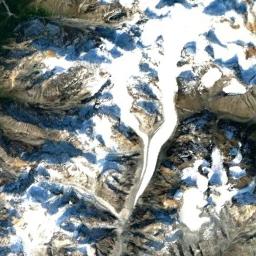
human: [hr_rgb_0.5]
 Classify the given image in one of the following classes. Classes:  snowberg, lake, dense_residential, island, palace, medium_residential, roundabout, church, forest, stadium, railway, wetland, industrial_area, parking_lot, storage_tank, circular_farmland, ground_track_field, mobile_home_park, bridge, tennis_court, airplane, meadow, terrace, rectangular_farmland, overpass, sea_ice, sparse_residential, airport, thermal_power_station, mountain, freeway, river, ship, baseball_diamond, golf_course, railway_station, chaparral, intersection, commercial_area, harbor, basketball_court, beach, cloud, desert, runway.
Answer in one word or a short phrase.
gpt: snowberg